Question: We have created a spring web app. using:
- - -
The application is reasonably heavy, we are sending about 1000 contacts per user request.
We tested our application with 9 concurrent users with repeated requests and profiled with visual vm the results are as follows:

Looking at the results, the high peaks are the repeated requests and the lower points are when all requests are stopped. The first ~200MB of memory does not seem to be released at all. Is spring actually just this heavy or do I have a potential memory issue? The release version of this web app will potentially handle much more users.
I have similar results testing on tomcat 7 as well.
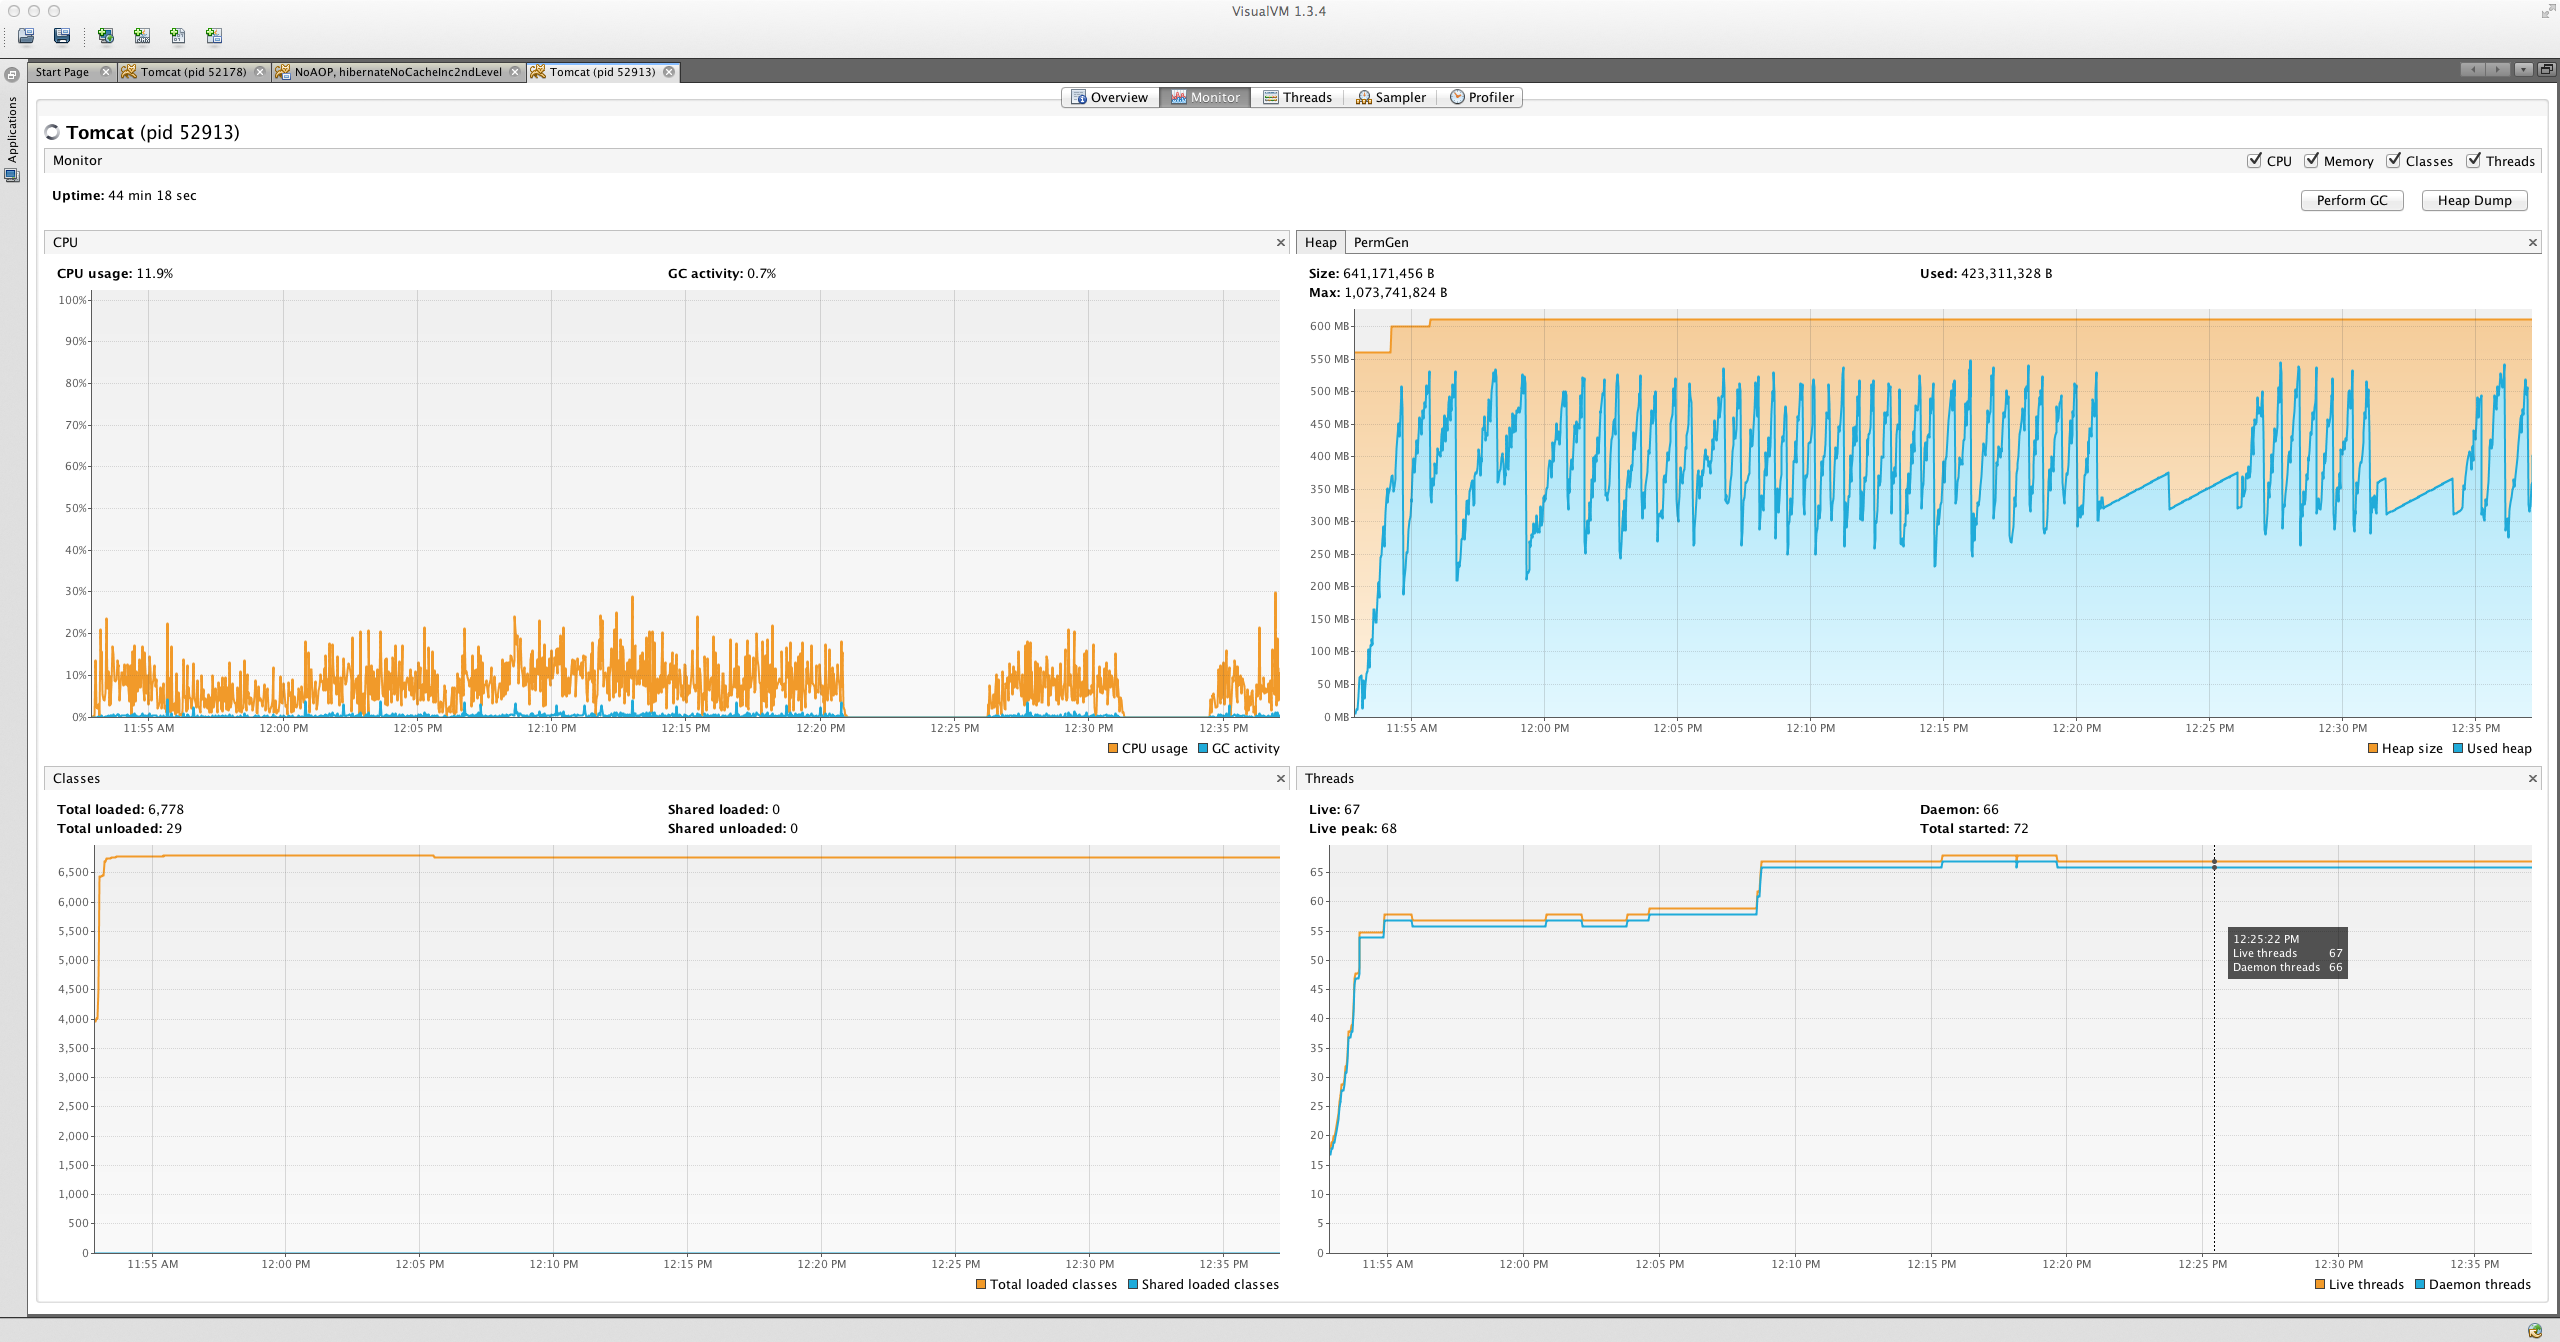
Answer: its not any memory issue, GC is smart enough that release objects after there is no reference in your application, make sure that there is no global reference for which can be used as local to any method, and as per your graph it is releasing objects, 200 mb may be required tor permgen, so you should not worry.